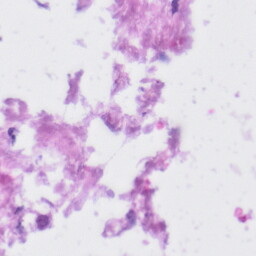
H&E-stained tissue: Liver